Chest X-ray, AP view. Patient: 60 years old, sex F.
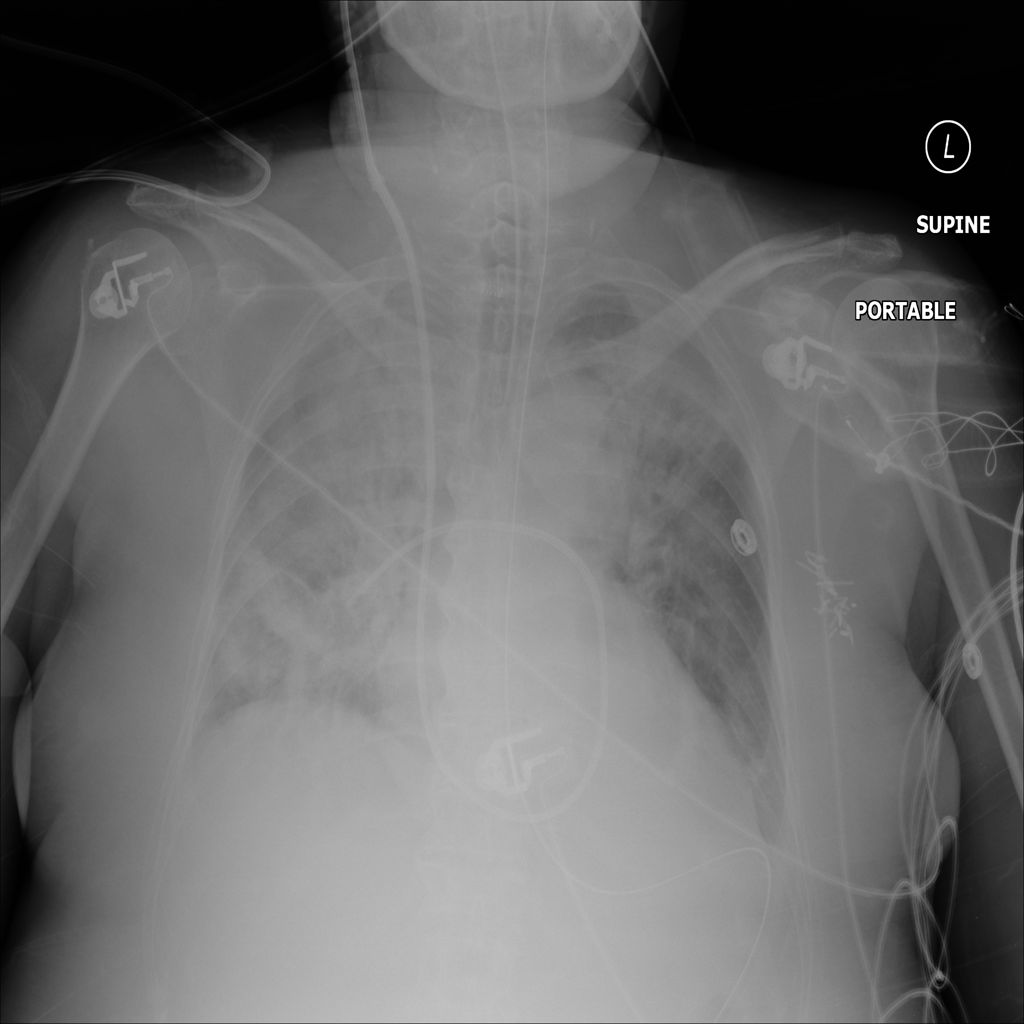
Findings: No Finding